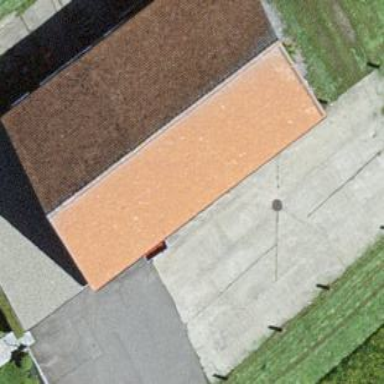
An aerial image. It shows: Farm auxiliary building.